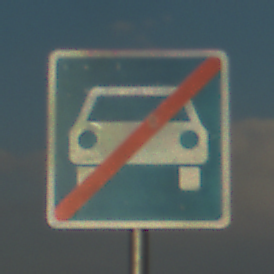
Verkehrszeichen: EndeKraftfahrstrasse
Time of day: SunriseSunset
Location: Outdoor (RoadRail)
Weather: PartlyCloudy
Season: NotSpecified
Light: Natural